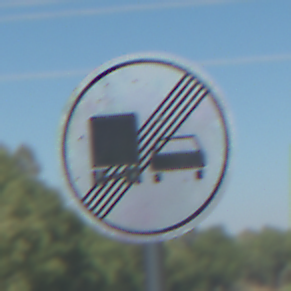
Verkehrszeichen: EndeUeberholverbotKraftfahrzeuge
Umgebung: Outdoor, Special
Tageszeit: MorningAfternoon
Wetter: Clear
Licht: Natural
Jahreszeit: NotSpecified
Kontrast: HighContrast